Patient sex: F
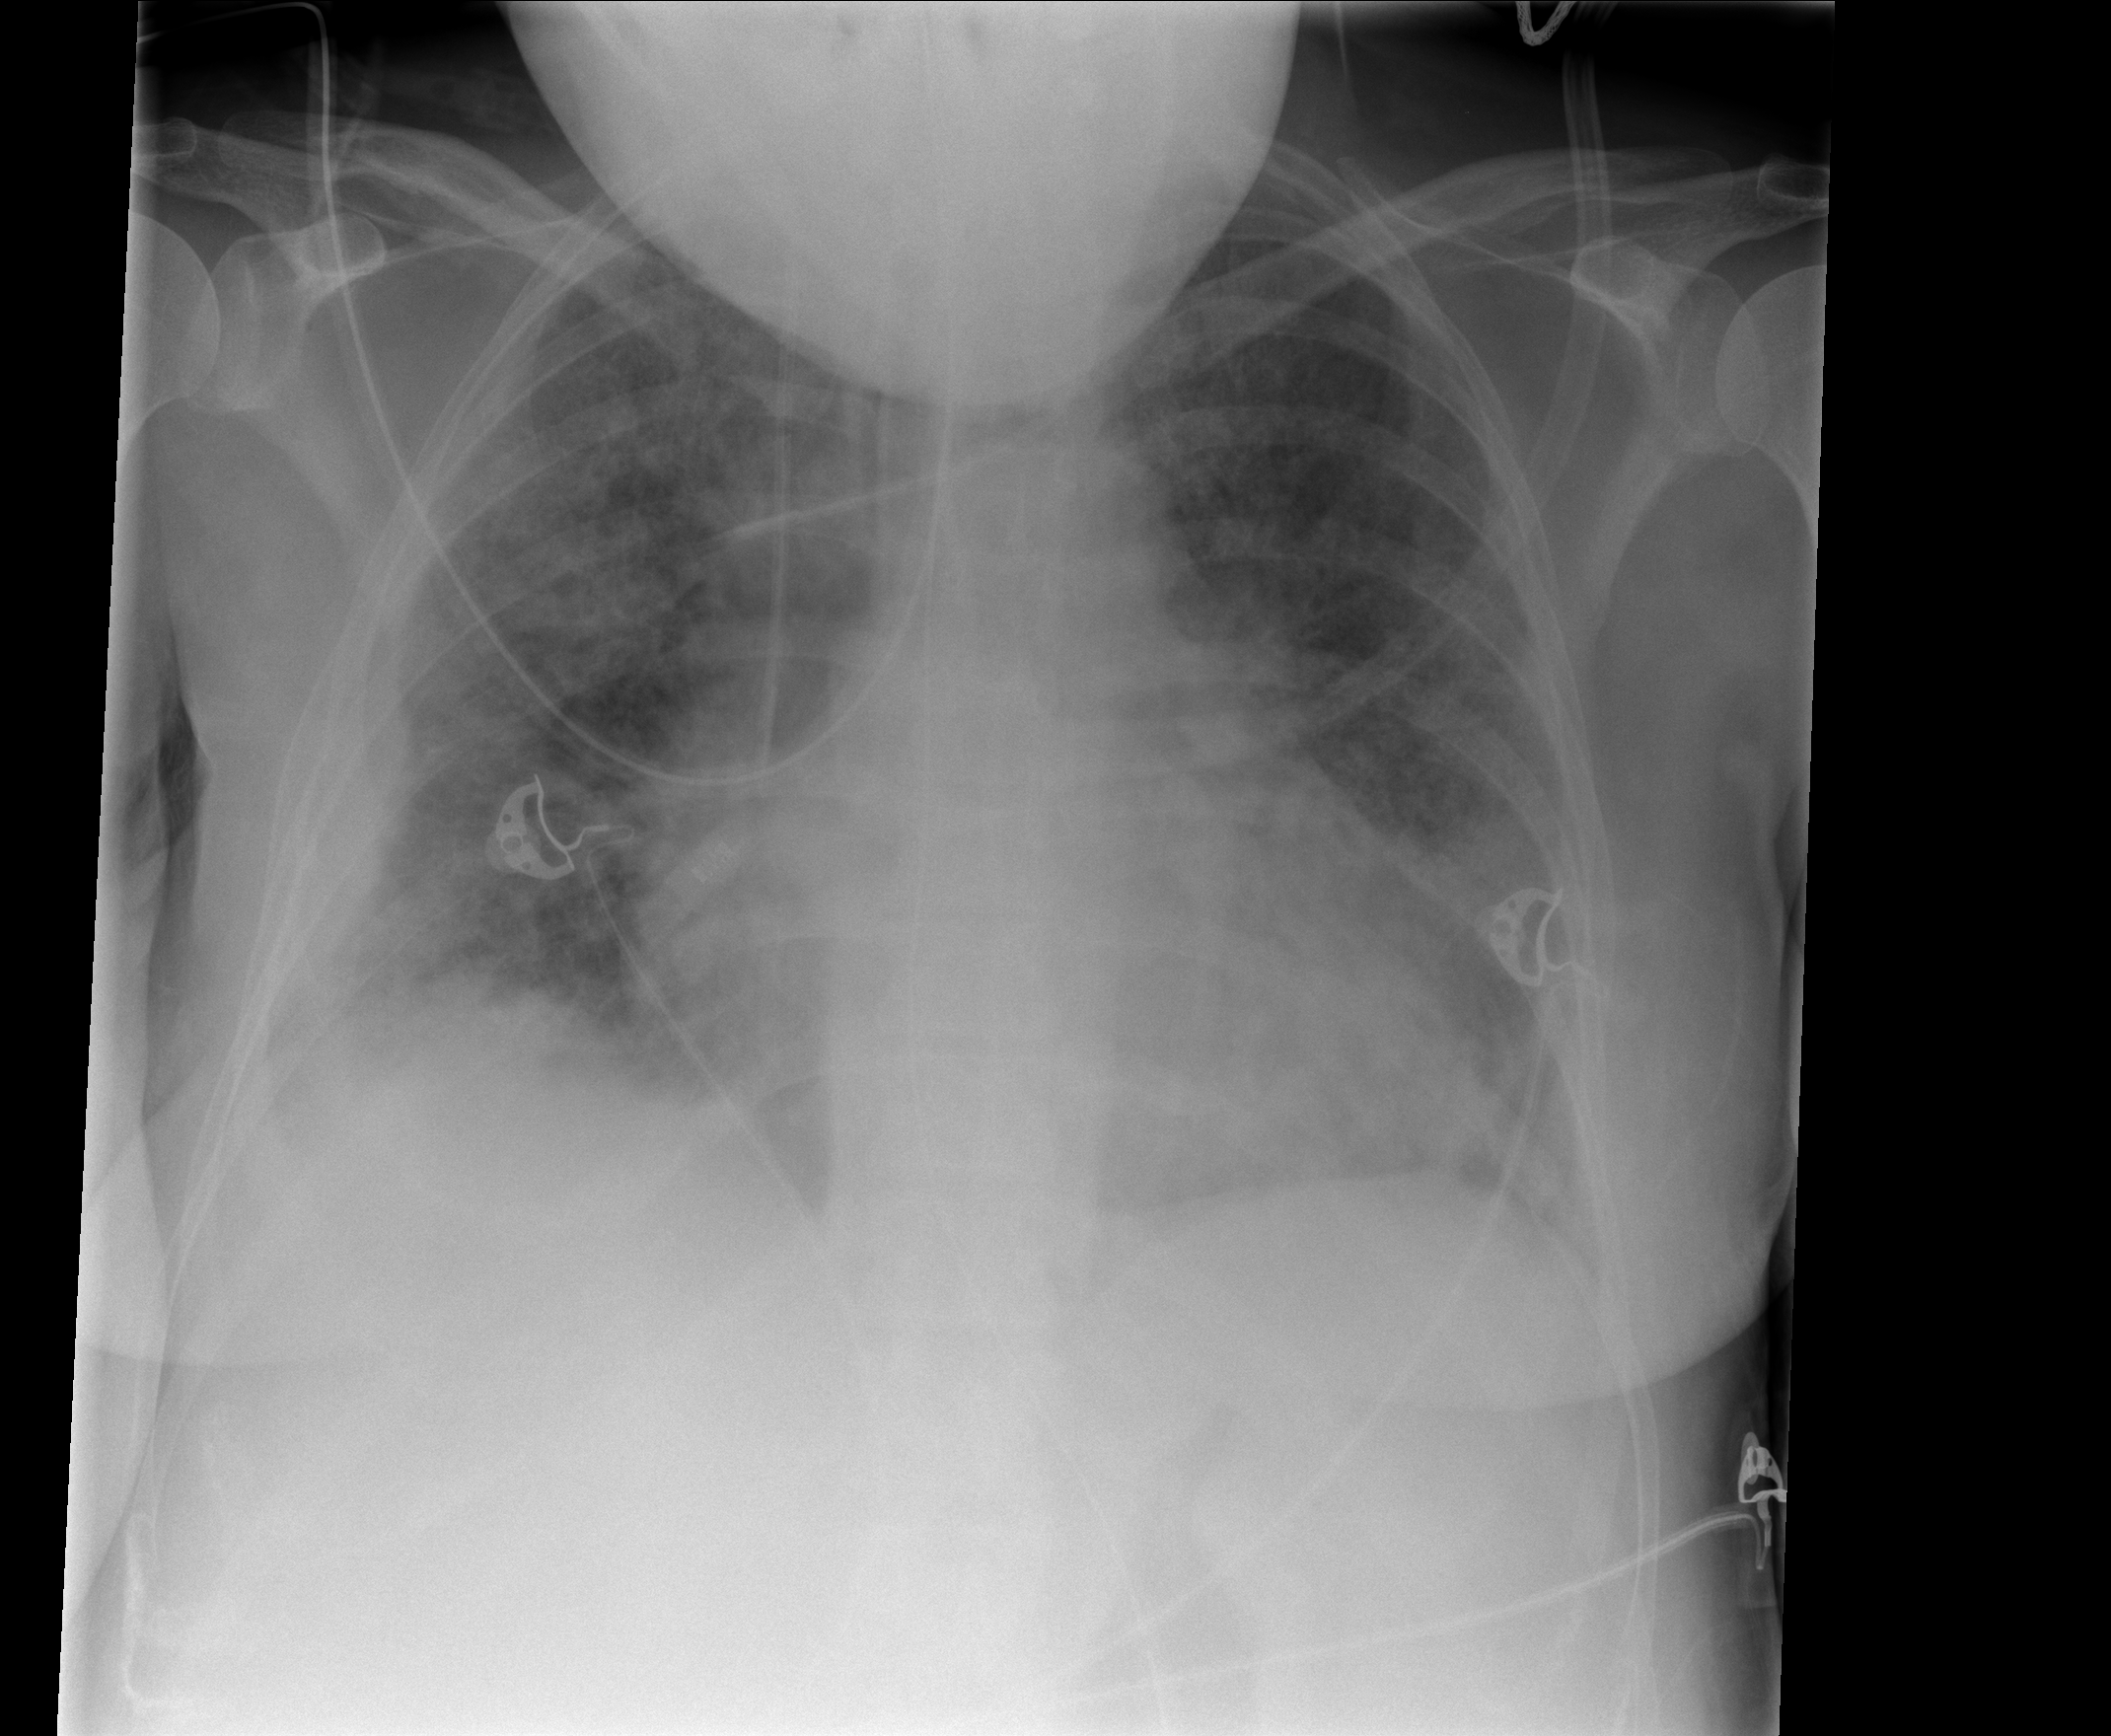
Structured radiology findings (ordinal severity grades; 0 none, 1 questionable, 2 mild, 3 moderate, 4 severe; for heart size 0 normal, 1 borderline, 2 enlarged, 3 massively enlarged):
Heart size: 2
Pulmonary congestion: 2
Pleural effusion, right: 2
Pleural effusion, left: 0
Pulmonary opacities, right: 3
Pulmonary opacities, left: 3
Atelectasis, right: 3
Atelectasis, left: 3